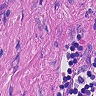
Metastatic tissue present: no